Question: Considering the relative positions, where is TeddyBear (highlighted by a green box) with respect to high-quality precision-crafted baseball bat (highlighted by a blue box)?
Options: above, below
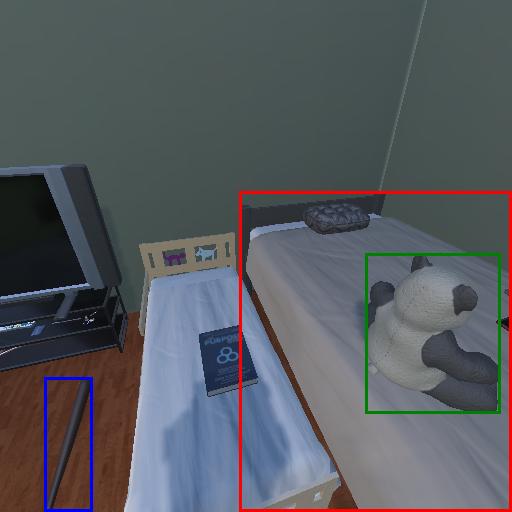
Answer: above